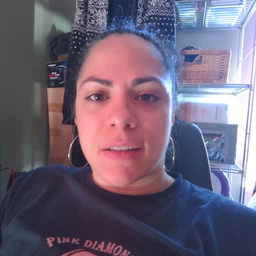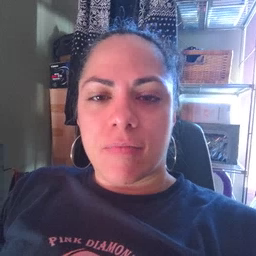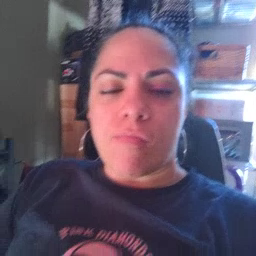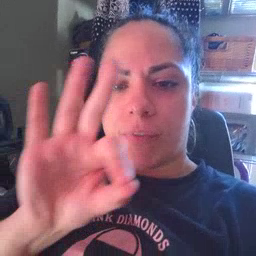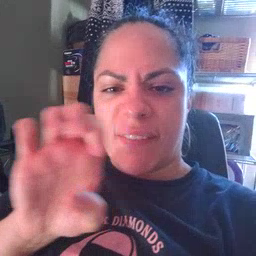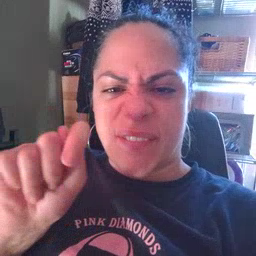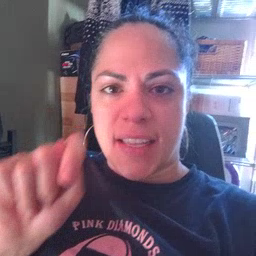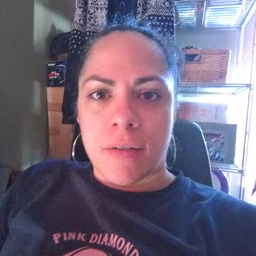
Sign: feet